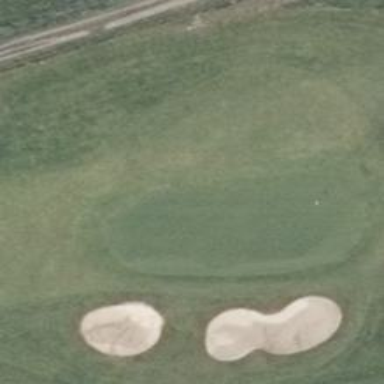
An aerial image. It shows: Golf hole.